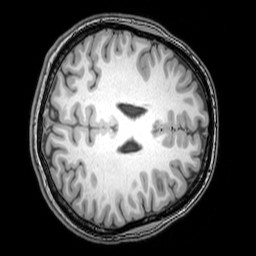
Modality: T1w
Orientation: axial
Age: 24
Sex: female
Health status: healthy
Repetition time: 0.081 s
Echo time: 0.037 s